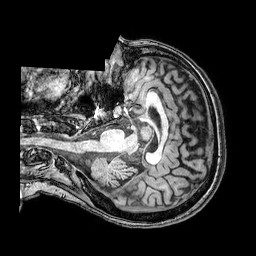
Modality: T1w
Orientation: axial
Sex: female
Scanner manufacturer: philips
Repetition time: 0.008075 s
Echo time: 0.00369 s